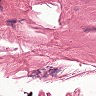
Metastatic tissue present: no